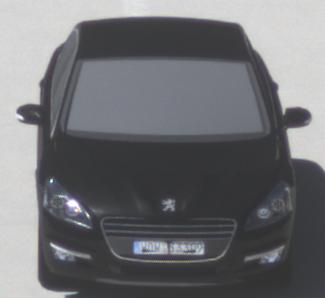
Make: Peugeot
Model: 508 120 VTi
Detailed model: 508 (I) Limousine
Model produced from: 2011/03
Model produced until: 2014/05
Doors: 4
Color: black
Road condition: dry road
Daytime: midday
Contrast: high contrast